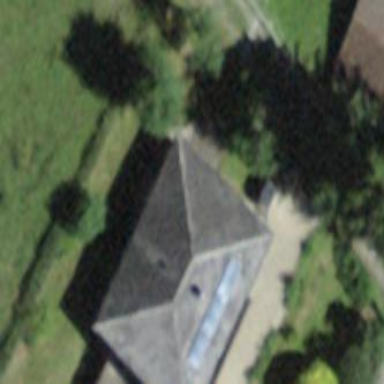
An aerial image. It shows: Building with hipped roof shape.